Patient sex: M
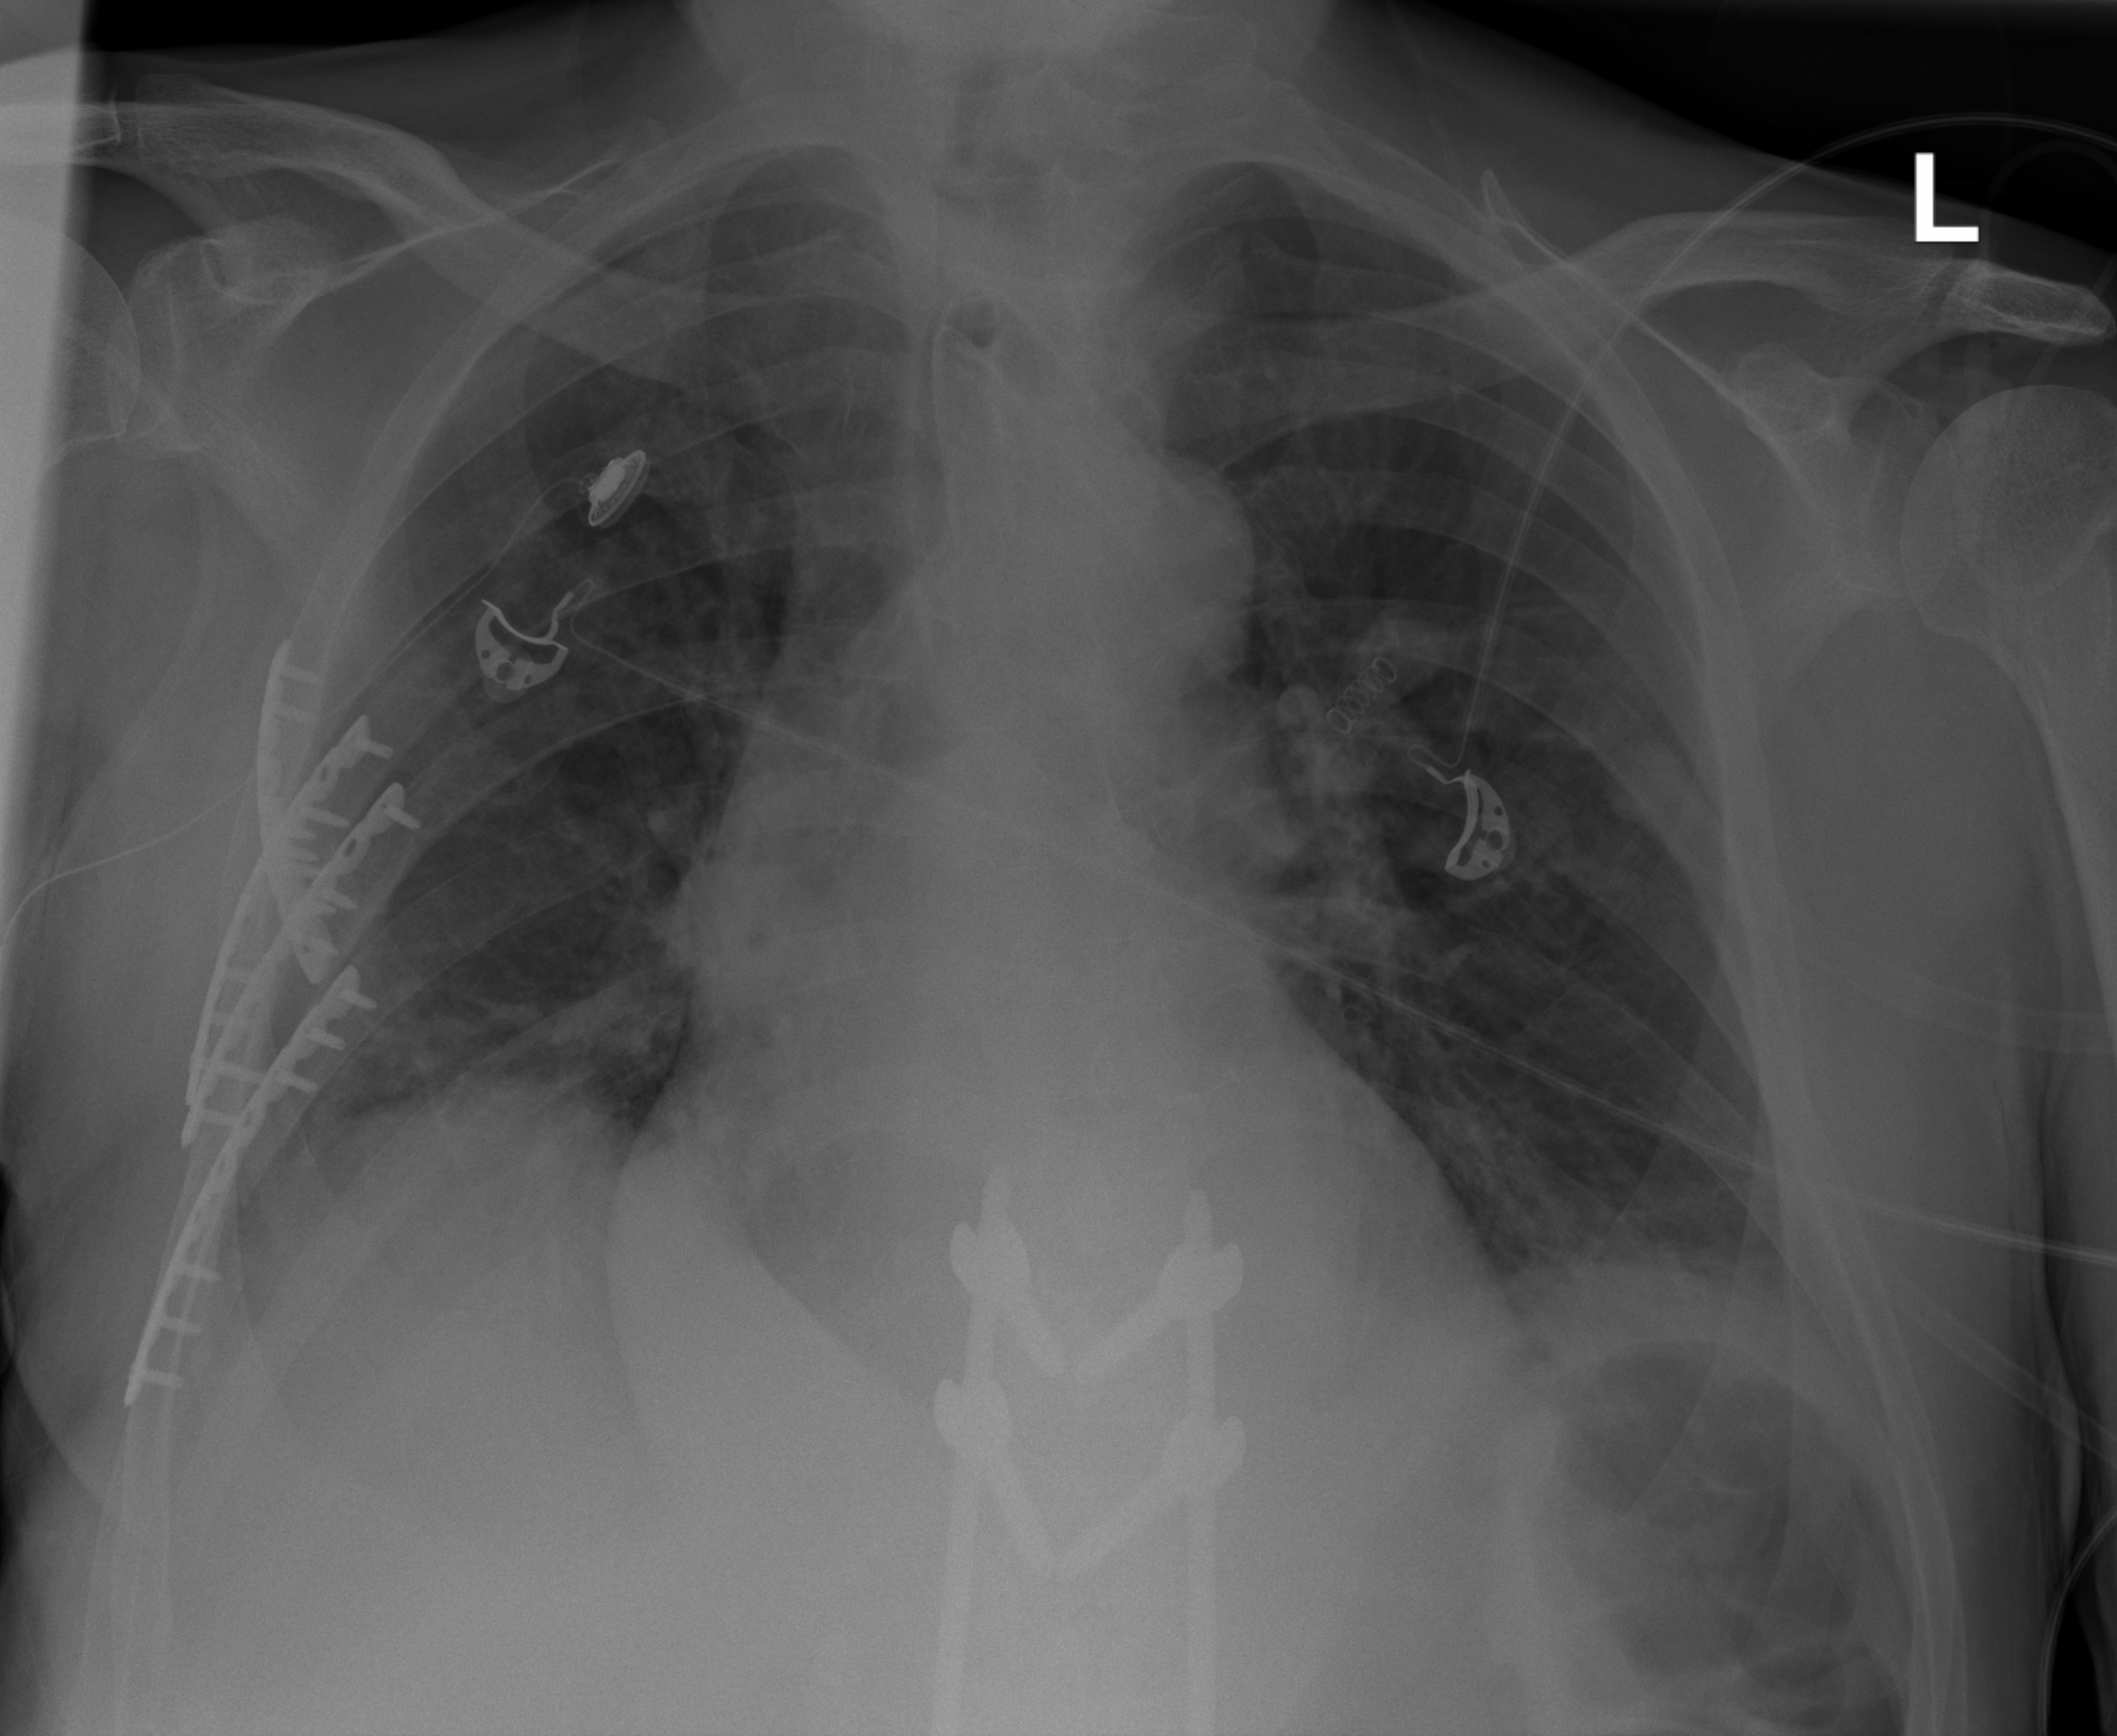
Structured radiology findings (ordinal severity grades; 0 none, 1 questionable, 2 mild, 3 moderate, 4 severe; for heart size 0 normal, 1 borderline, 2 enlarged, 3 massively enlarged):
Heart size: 1
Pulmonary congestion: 2
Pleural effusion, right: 2
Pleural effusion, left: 0
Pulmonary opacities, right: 2
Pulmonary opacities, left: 0
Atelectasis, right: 0
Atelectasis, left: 0